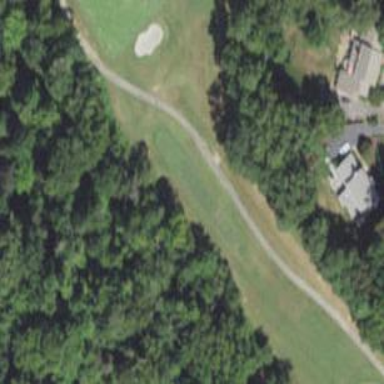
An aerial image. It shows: Grass area designated as golf tee.